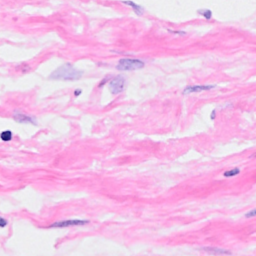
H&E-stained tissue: Breast